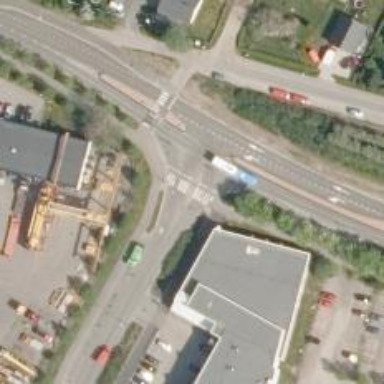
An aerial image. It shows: Uncontrolled crossing with central island on the road.